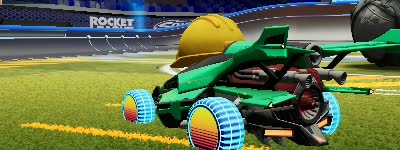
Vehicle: aftershock